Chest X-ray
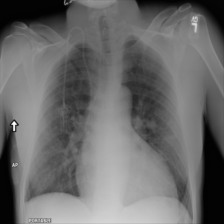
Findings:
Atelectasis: negative
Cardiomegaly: positive
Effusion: negative
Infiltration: negative
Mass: negative
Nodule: negative
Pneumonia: negative
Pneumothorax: negative
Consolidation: negative
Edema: negative
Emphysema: negative
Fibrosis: negative
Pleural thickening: negative
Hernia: negative